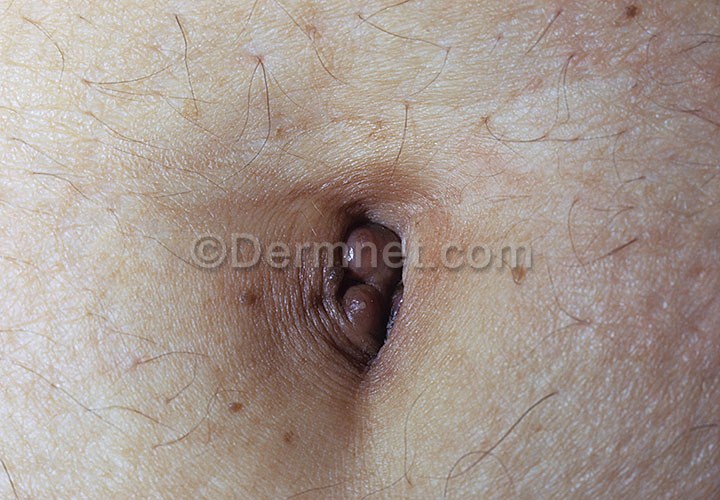
Disease: Seborrheic Keratoses and other Benign Tumors